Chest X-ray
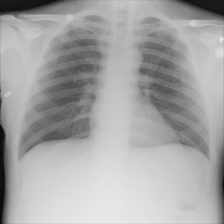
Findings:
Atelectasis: negative
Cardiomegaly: negative
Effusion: negative
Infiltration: negative
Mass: negative
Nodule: negative
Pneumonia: negative
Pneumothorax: negative
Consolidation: negative
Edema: negative
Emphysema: negative
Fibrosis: negative
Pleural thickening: negative
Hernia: negative